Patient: sex F, age 48
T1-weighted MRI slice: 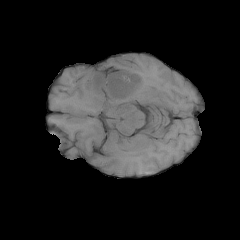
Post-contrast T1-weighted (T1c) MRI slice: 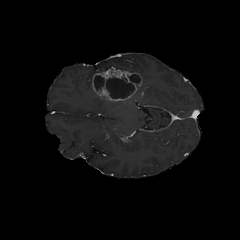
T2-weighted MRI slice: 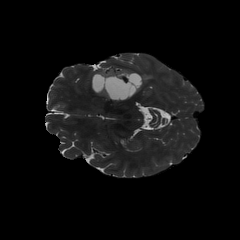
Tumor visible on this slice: yes
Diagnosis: Glioblastoma, IDH-wildtype
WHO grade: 4